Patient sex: M
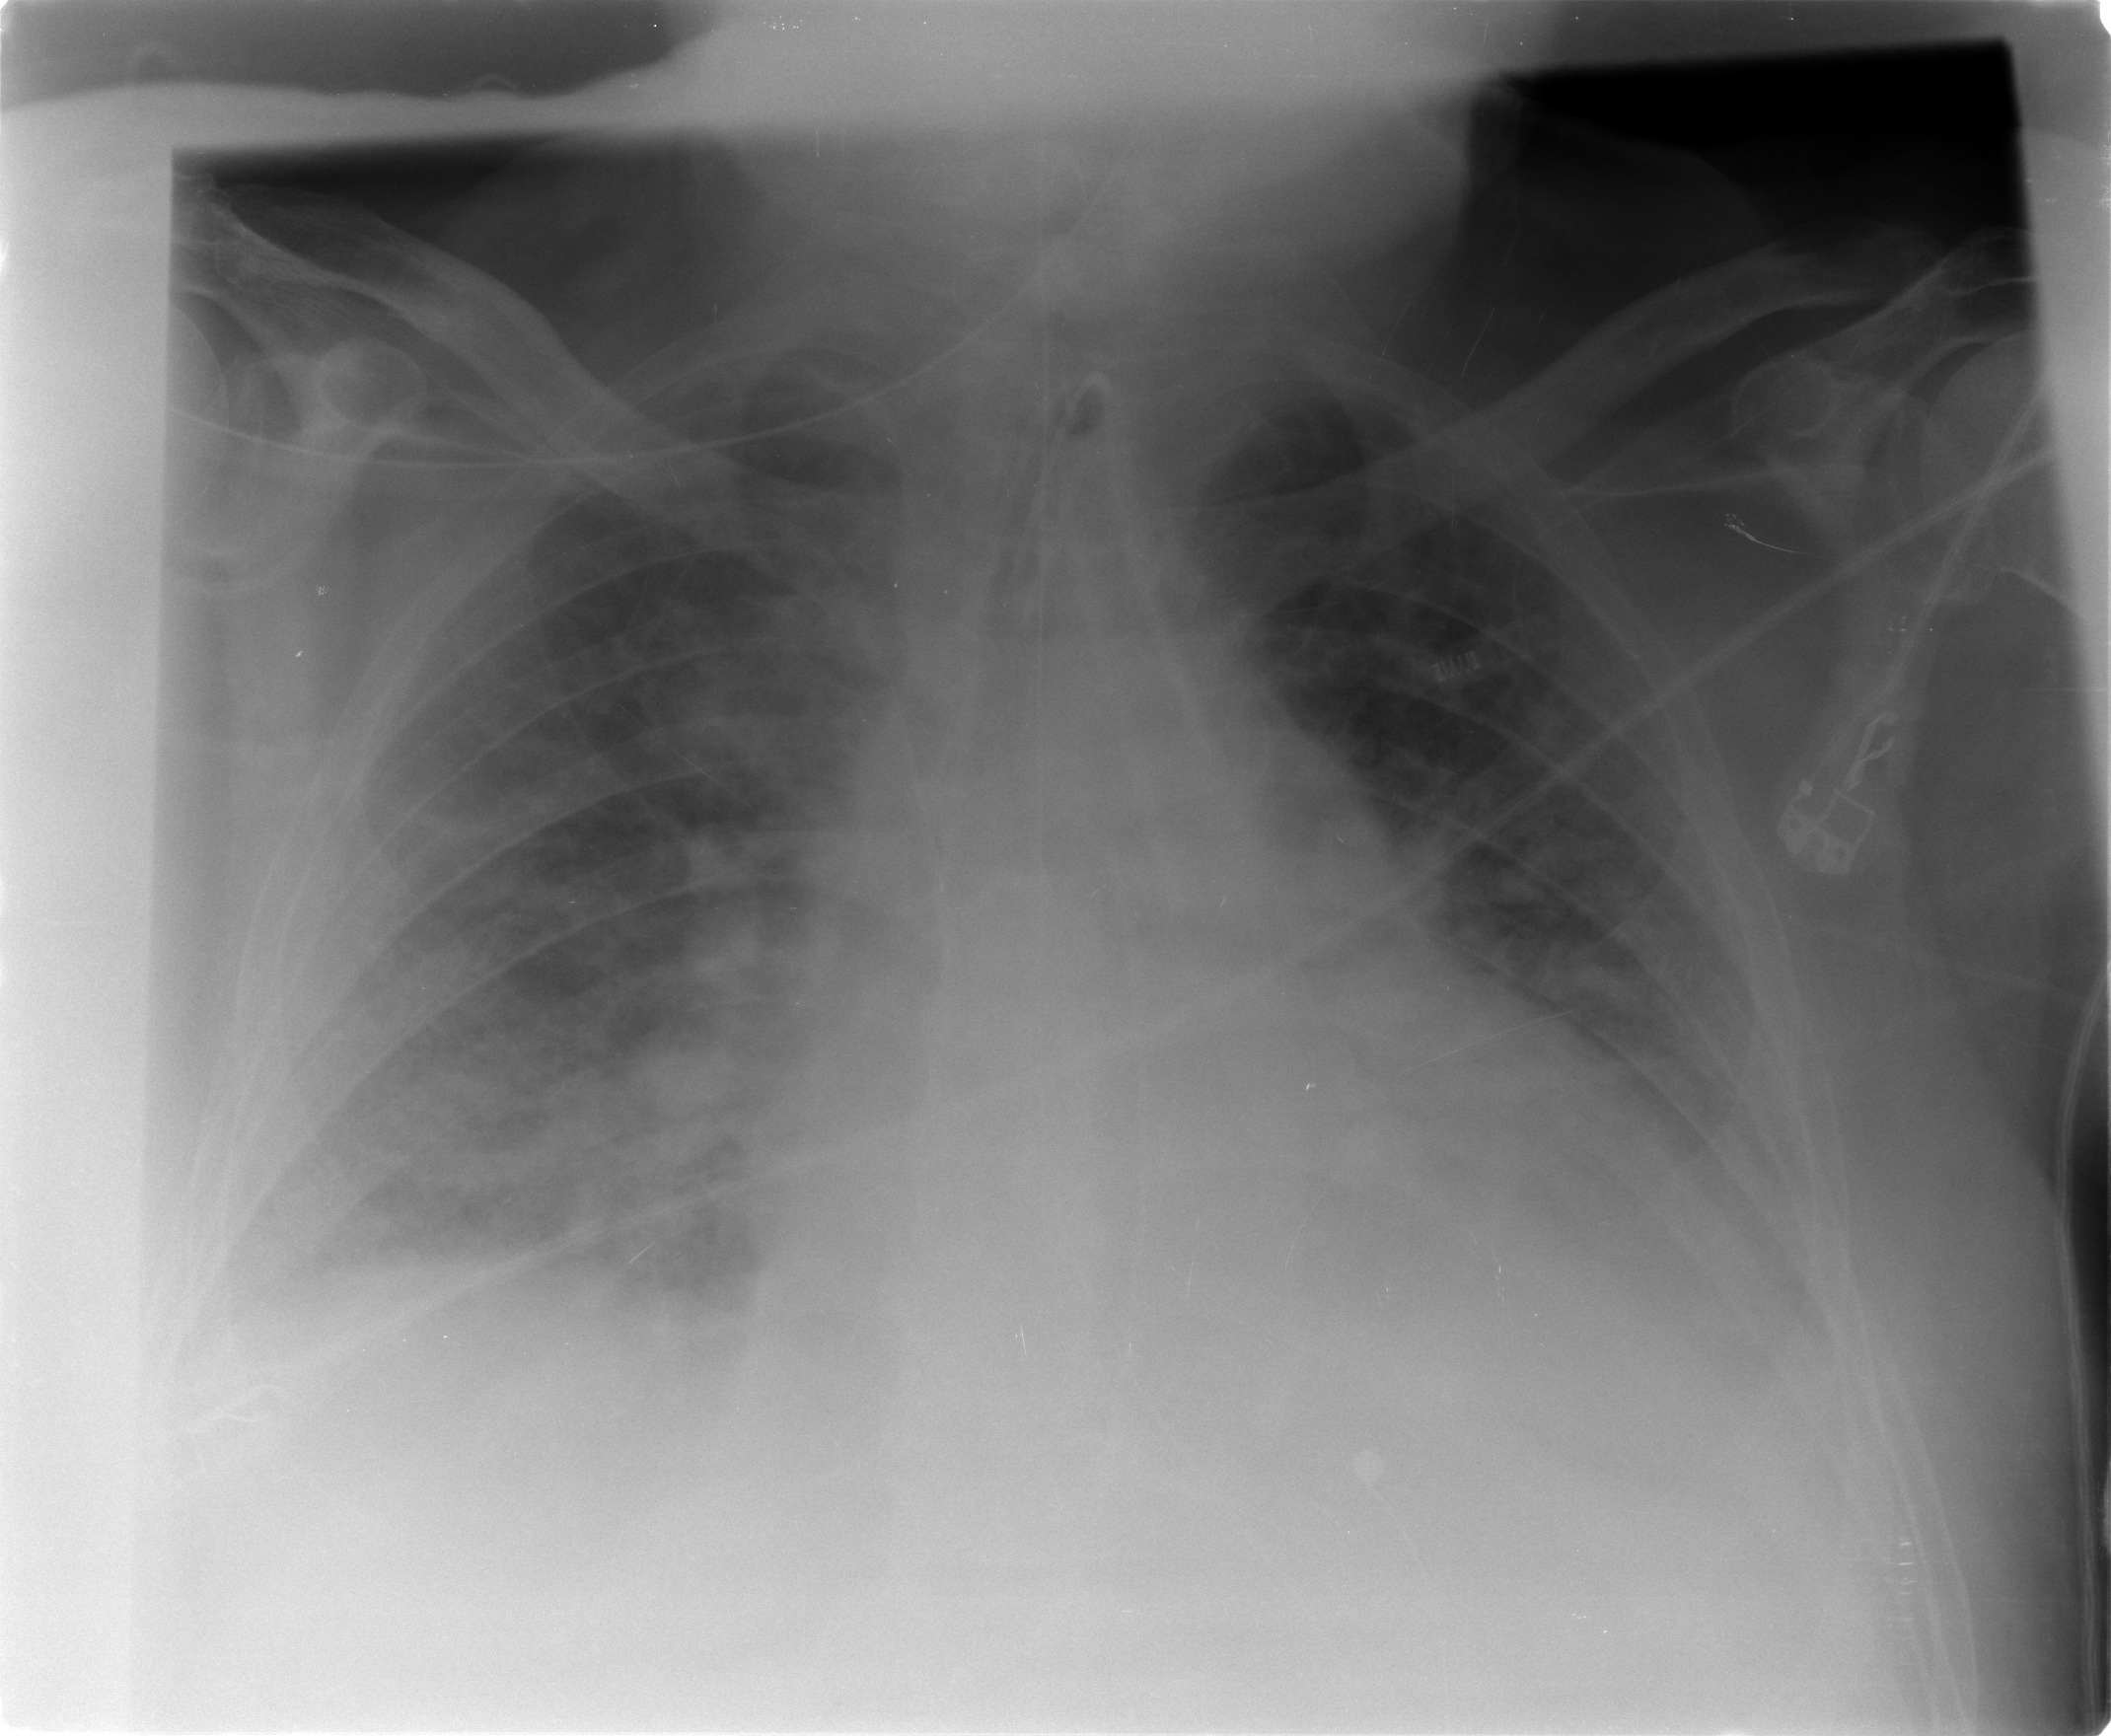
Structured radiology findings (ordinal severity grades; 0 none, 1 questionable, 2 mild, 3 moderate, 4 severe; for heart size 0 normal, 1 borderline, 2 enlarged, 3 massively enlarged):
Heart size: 2
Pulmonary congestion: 2
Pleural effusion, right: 2
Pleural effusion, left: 2
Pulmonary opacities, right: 2
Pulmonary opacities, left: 2
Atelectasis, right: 2
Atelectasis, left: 2